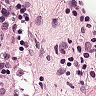
Metastatic tissue present: yes